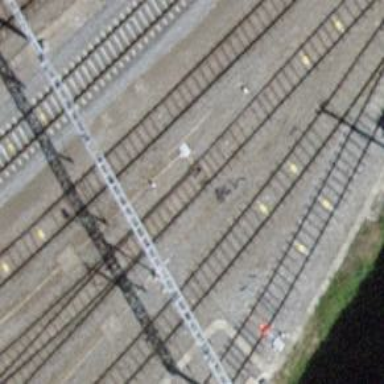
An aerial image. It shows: Railway switch.